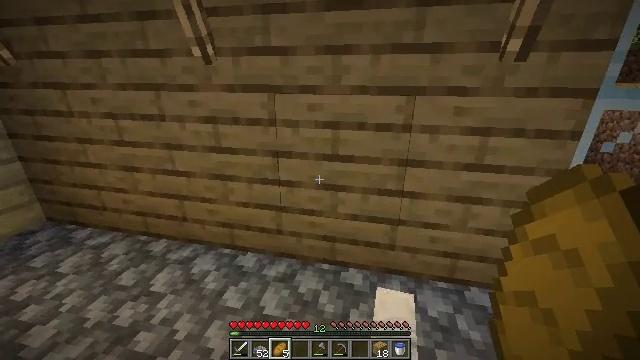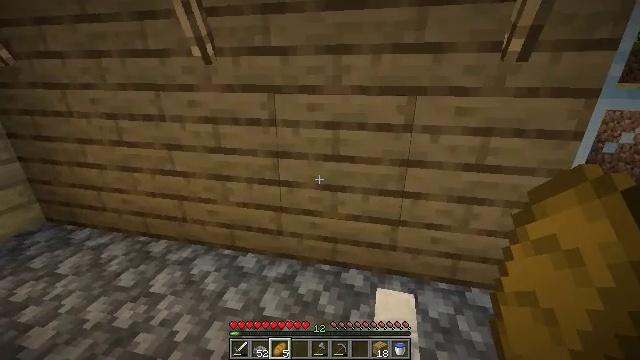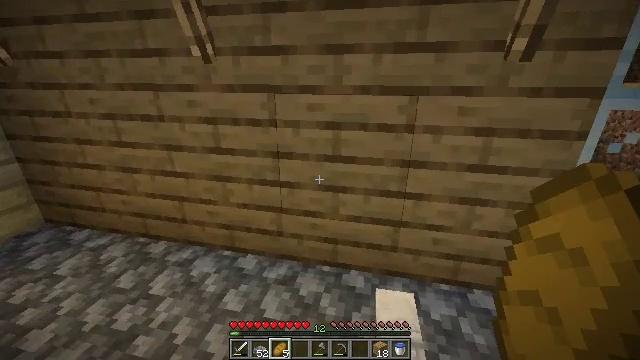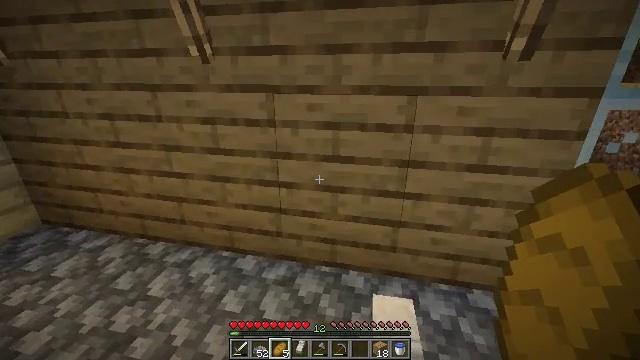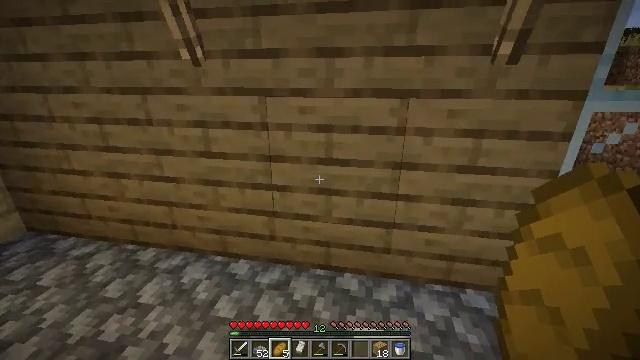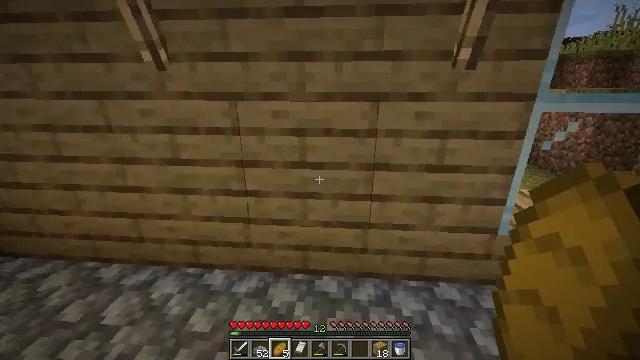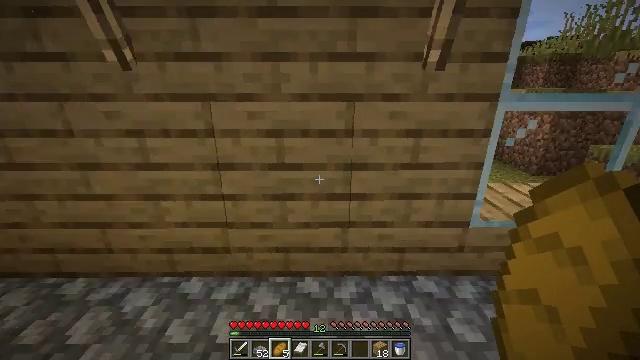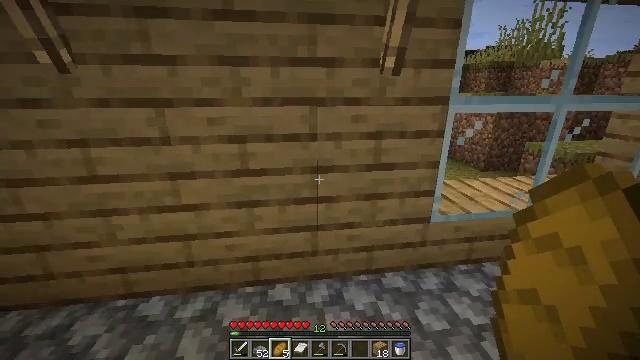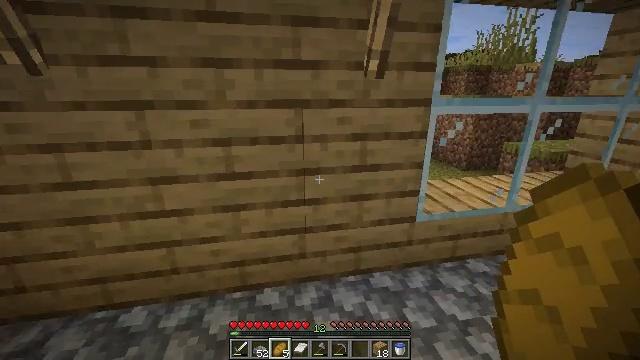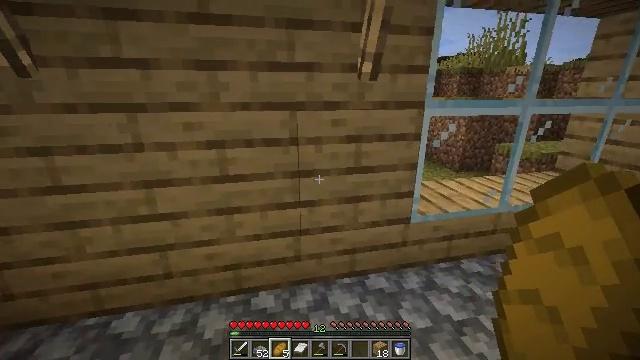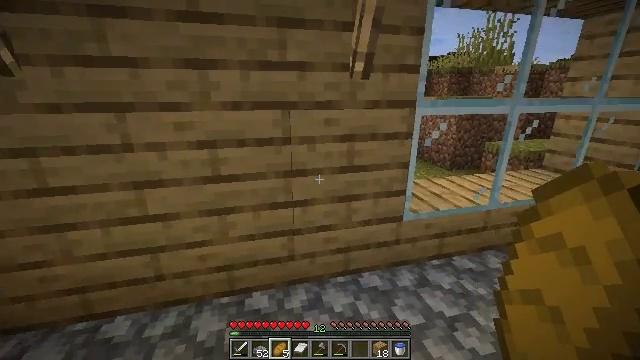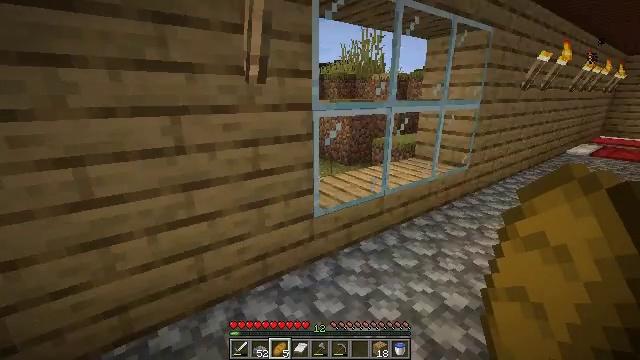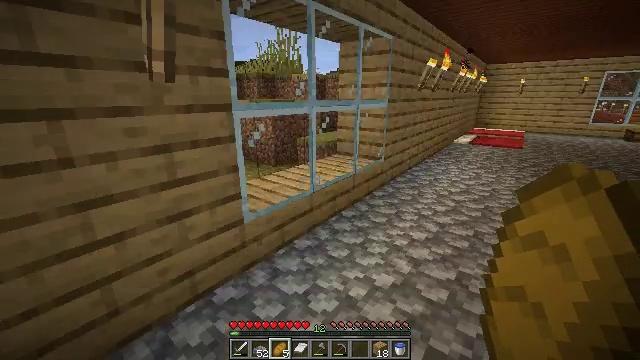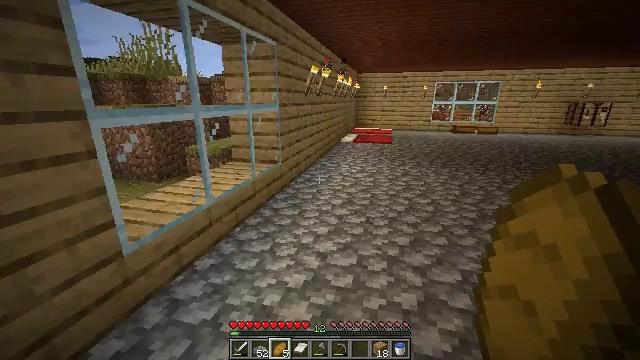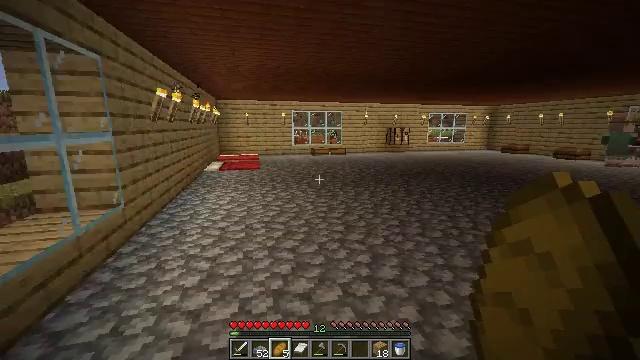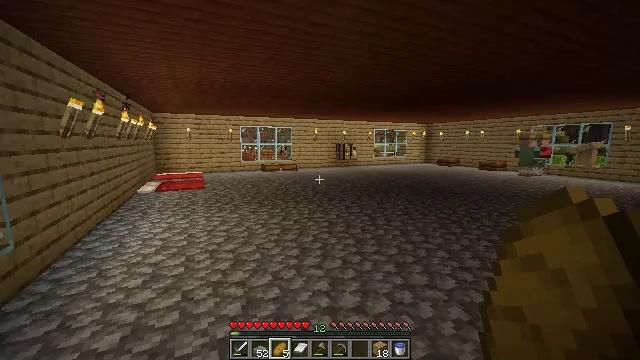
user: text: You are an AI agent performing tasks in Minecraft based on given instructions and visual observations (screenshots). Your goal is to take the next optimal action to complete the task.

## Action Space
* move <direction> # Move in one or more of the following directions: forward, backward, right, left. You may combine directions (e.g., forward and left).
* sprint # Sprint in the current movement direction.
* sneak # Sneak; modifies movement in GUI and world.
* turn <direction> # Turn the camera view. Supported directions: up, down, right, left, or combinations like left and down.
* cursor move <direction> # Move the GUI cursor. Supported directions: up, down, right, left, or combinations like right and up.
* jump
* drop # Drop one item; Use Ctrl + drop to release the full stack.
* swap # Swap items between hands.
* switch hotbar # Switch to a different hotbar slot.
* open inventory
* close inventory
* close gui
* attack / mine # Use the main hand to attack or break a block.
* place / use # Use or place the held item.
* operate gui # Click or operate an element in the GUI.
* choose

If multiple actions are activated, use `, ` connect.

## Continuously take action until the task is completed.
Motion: motion action
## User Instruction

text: Mine the cobblestone slab.
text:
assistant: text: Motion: no_op
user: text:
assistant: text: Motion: no_op
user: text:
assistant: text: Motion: no_op
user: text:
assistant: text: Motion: turn right
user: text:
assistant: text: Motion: turn right
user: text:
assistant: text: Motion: turn right
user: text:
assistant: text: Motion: turn right
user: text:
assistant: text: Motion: turn right
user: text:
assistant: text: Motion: turn right
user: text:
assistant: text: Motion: turn right
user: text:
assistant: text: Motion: turn right
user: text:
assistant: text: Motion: turn right
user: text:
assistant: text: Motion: move forward, turn right
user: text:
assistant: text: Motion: move forward, turn right and up
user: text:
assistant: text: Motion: move forward, turn right and up
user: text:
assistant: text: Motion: move forward, turn right
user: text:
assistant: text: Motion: move forward, turn right
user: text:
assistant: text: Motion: move forward
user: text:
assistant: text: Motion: move forward
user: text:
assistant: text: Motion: move forward
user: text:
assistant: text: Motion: move forward
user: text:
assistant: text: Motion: move forward
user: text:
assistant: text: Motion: move forward
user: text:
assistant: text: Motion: move forward
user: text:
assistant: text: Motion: move forward
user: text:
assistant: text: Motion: move forward
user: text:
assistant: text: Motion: move forward
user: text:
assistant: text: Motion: move forward
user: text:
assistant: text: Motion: move forward
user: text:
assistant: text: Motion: move forward